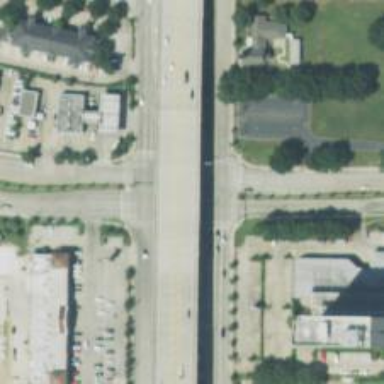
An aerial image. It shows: Frontage road connected to primary link highway.